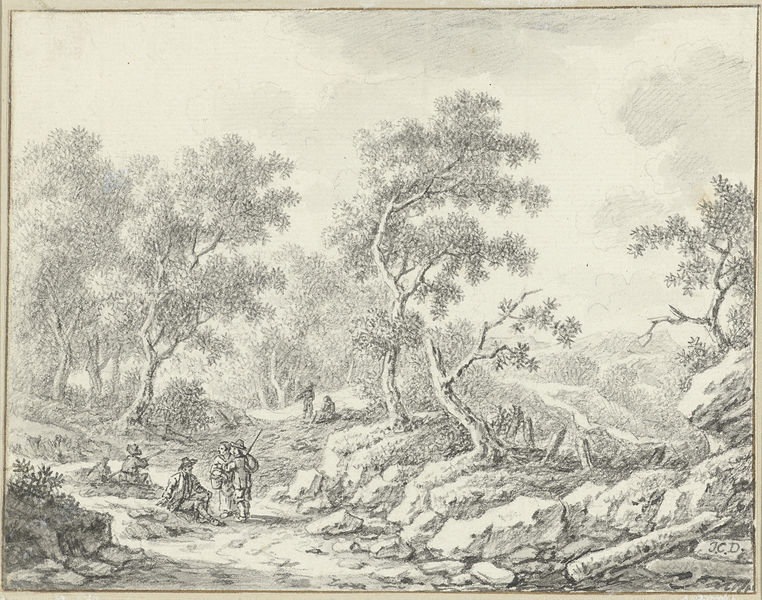
Titel: Rustende en wandelende personen in boomrijk landschap
Künstler: Johann Christoph Dietzsch
Standort: Amsterdam
Institution: Rijksmuseum
Schlagwörter: hat, men, people, soldiers, white, women, black, print, smoke, cloud, clouds, rocks, sky, stone, tree, hill, hills, landscape, mountain, mountains, nature, trees, forest, stream, bushes, path, road, drawing, black and white, hillside, shadow, sketch, cliffs, rural, fish, shade, fishermen, fishing, pines, trail, sack, gun, guns, travellers, cloude, log, hunting, bucket, pilgrims, backpacks, hunters, peaople, fishers, woos, jcd, sectch